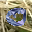
Label: 0